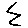
Label: zigzag